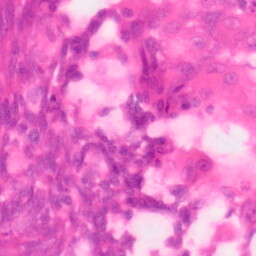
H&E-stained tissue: Colon